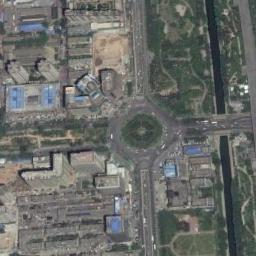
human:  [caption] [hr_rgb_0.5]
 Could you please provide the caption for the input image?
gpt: The roundabout with four exits and entrances is in the commercial area and a channel is next to the roundabout .

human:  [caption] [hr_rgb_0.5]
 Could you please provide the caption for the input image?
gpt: Many buildings of different shapes are around the roundabout .

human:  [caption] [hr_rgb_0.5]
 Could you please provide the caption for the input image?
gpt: The roundabout is on the grass next to buildings .

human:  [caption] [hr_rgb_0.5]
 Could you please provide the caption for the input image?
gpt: There are many bifurcation roads with many moving and waiting vehicles, And many neatly arranged tall buildings and some trees and a river around .

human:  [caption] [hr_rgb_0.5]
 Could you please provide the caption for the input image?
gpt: There are many buildings and green lawns near the roundabout .